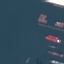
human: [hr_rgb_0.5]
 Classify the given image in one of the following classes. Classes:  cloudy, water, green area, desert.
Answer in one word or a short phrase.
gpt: water